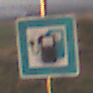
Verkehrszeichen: LadestationFuerElektrofahrzeuge
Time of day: SunriseSunset
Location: Outdoor (Nature)
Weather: Clear
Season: NotSpecified
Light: Natural